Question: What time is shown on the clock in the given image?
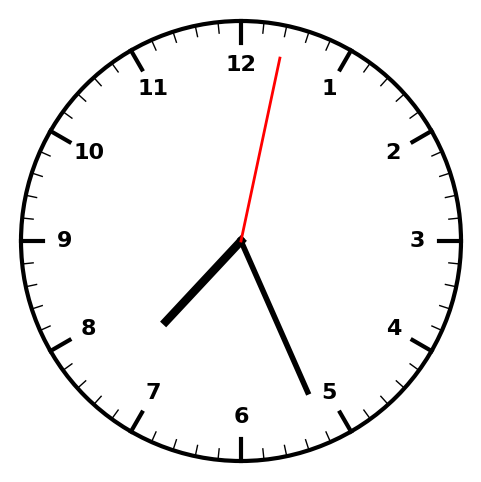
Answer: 07:26:02